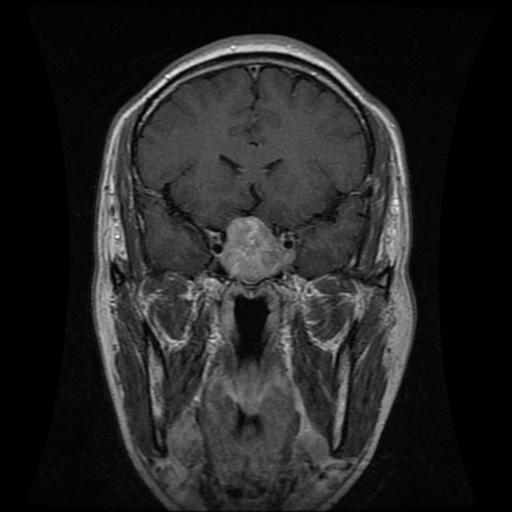
Label: pituitary